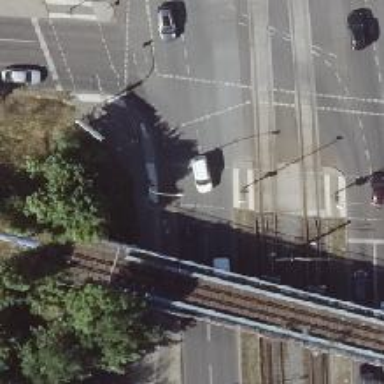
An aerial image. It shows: Secondary road with asphalt surface and lane markings.